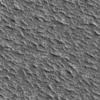
Label: not_dusty